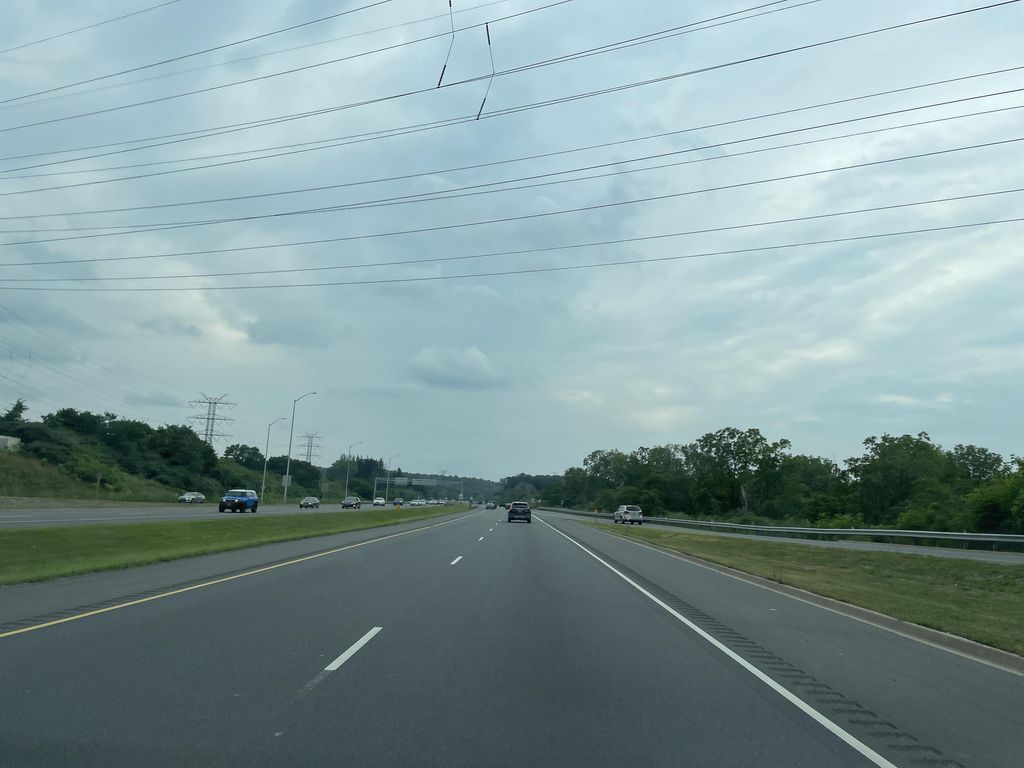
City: hamilton